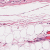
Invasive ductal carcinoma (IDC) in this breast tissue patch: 0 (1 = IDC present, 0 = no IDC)